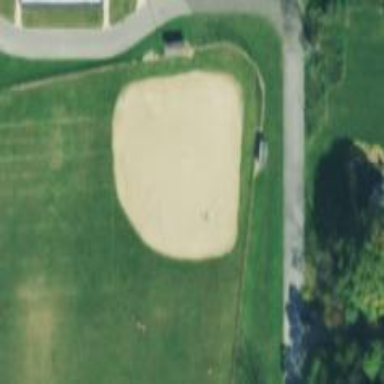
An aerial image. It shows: Baseball pitch for leisure land activities.